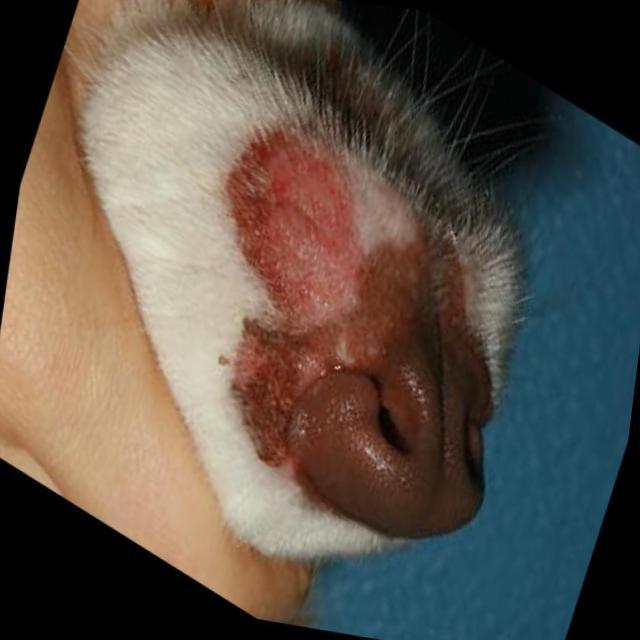
Canine ringworm (Dermatophytosis) — fungal infection caused by Microsporum or Trichophyton. Presents with circular alopecia, scaling, crusting, and broken hairs.